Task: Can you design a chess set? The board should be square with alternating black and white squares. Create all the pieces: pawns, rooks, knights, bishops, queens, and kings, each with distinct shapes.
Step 3056:
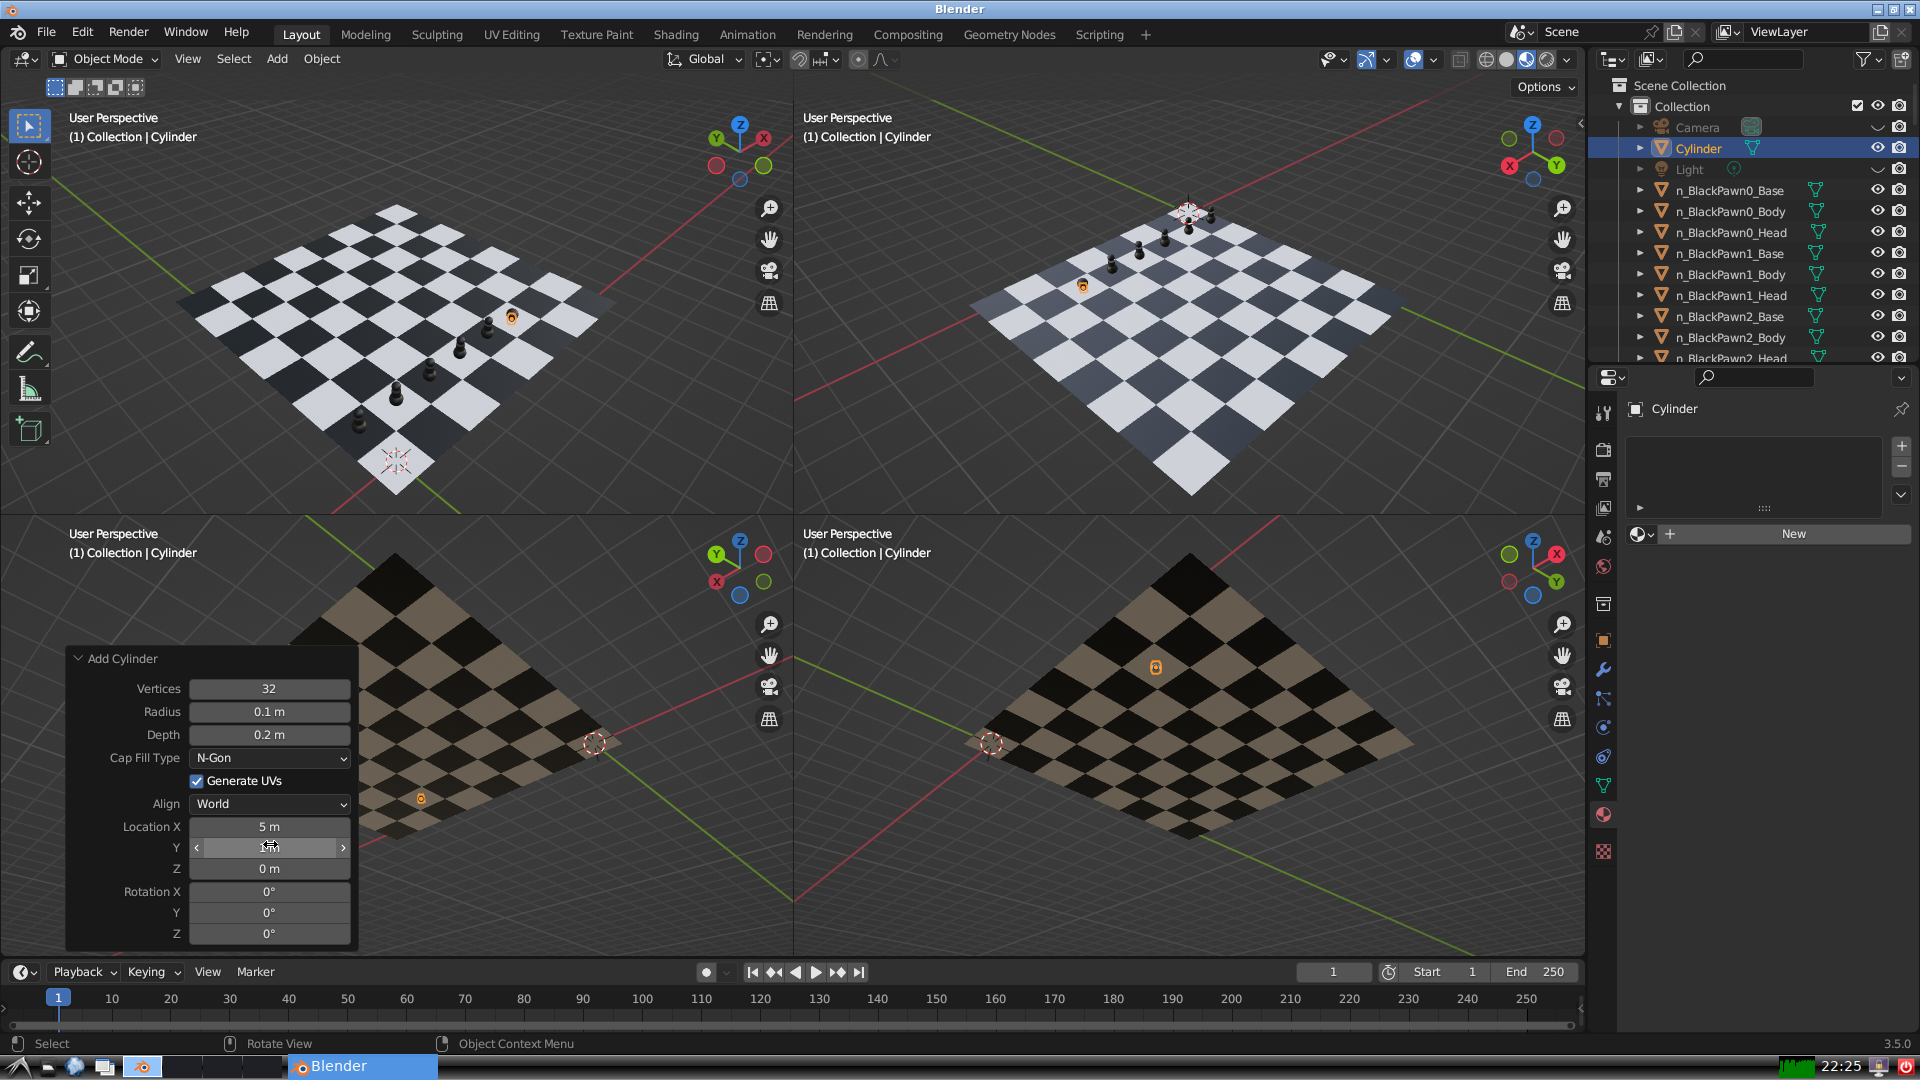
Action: {"mouse_move": [270, 868]}